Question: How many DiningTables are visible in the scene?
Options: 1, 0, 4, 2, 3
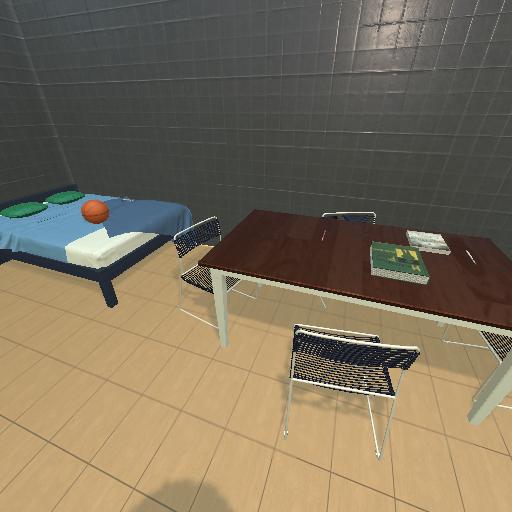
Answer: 1